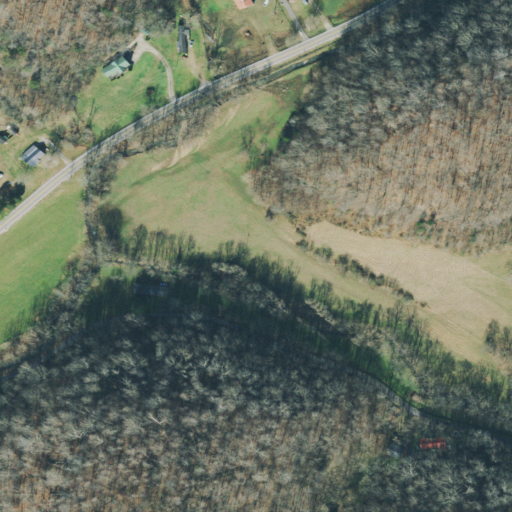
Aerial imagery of valley in Tennessee named Skelly Hollow containing deciduous forest, pasture, open development, mixed forest, and low intensity development